Question: In ImageJ you can adjust the brightness and contrast of an image using minimum and maximum values. You can also use the 'setMinAndMax()' macro function. The dialog looks like this:

It maps each pixel to fit between the minimum and maximum values.
I'm trying to do the same thing in OpenCV (C++). I can change the contrast and brightness using the 'alpha' and 'beta' parameters of 'Mat::convertTo()', but I don't know how to do it with minimum and maximum values.
In my case I'm using a 12-bit image so the pixel values range from 0 to 4095. I'm not sure if that matters.
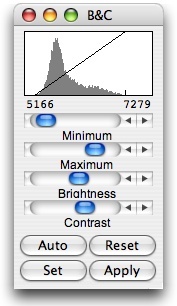
Answer: You do it like this.
First, find the current maximum and minimum.
Let's say the darkest and brightest are 80 and 220 respectively. Now you need to stretch this range 80..220 onto the full range 0..4095.
So you subtract 80 from every pixel in your image to shift down to zero at the left end of the histogram, so your range is now 0..140.
Now you need to multiply every pixel by 4095/140 to stretch the right end out to 4095.
Effectively, the formula you need is this:
'''
newvalue = int((current value - darkest)*4095/(brightest-darkest))
'''